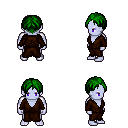
a pixel art fantasy rpg character, male body template, dark elf, purple skin, brown robe, teal pants, green parted hairstyle, four views (front, back, left, right), 2x2 character sprite sheet, small pixel art, hard edges, no anti-aliasing